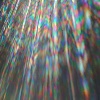
Label: sunburn